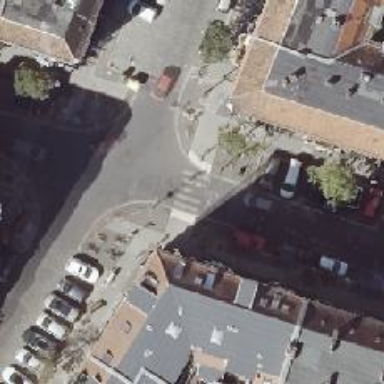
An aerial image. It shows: Marked crossing with zebra markings and kerb extensions on both sides.